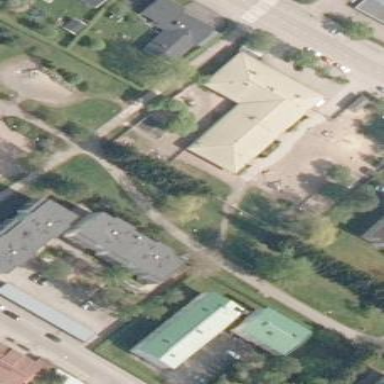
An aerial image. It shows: Kindergarten.